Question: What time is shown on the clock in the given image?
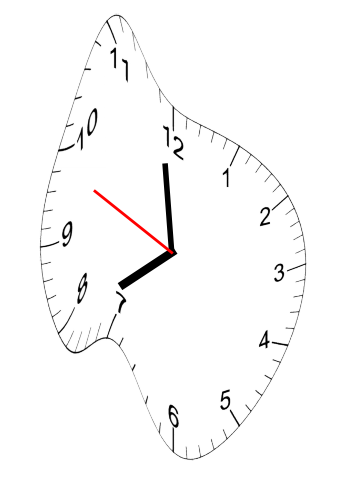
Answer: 07:58:49